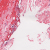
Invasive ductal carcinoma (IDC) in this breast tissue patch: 0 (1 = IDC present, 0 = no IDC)